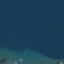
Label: SeaLake